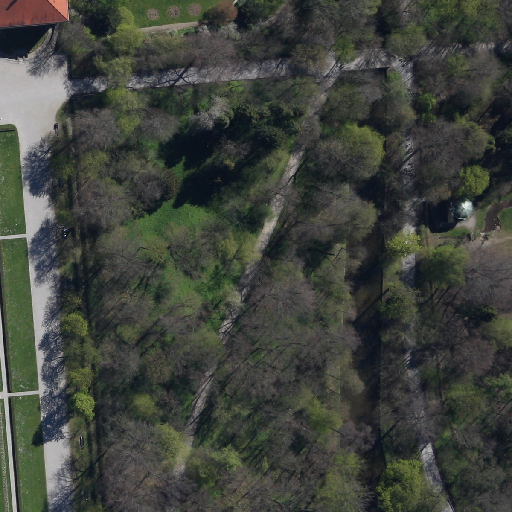
Referring expression: building along the road